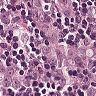
Metastatic tissue present: yes